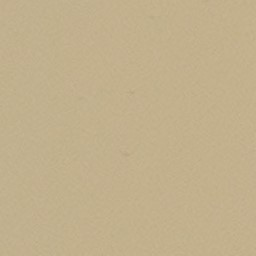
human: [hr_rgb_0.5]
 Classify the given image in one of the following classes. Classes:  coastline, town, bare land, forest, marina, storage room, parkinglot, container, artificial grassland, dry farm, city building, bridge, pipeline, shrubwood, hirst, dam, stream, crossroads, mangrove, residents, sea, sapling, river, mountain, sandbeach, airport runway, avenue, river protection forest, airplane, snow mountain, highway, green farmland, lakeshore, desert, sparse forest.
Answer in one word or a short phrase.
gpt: desert